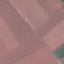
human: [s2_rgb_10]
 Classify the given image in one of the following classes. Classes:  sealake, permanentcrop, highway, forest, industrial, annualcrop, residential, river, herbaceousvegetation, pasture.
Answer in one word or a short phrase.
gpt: AnnualCrop